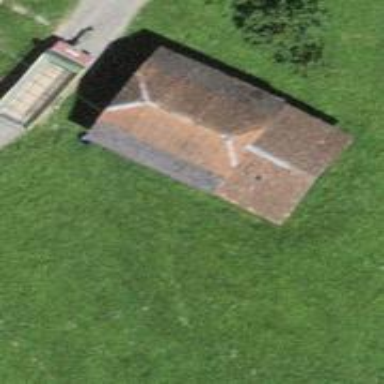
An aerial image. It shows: Barn.